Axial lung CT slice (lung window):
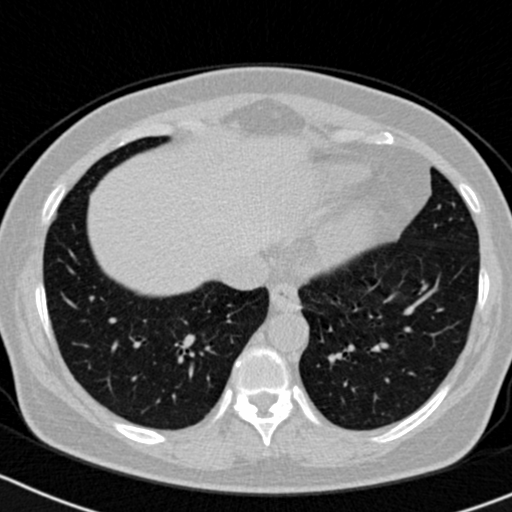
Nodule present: no